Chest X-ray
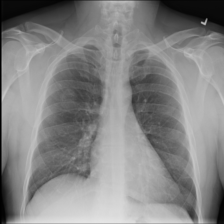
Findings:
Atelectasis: negative
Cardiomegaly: negative
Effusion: negative
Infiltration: negative
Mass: negative
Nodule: negative
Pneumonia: negative
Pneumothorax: negative
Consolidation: negative
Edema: negative
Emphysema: negative
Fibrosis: negative
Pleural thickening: negative
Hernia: negative